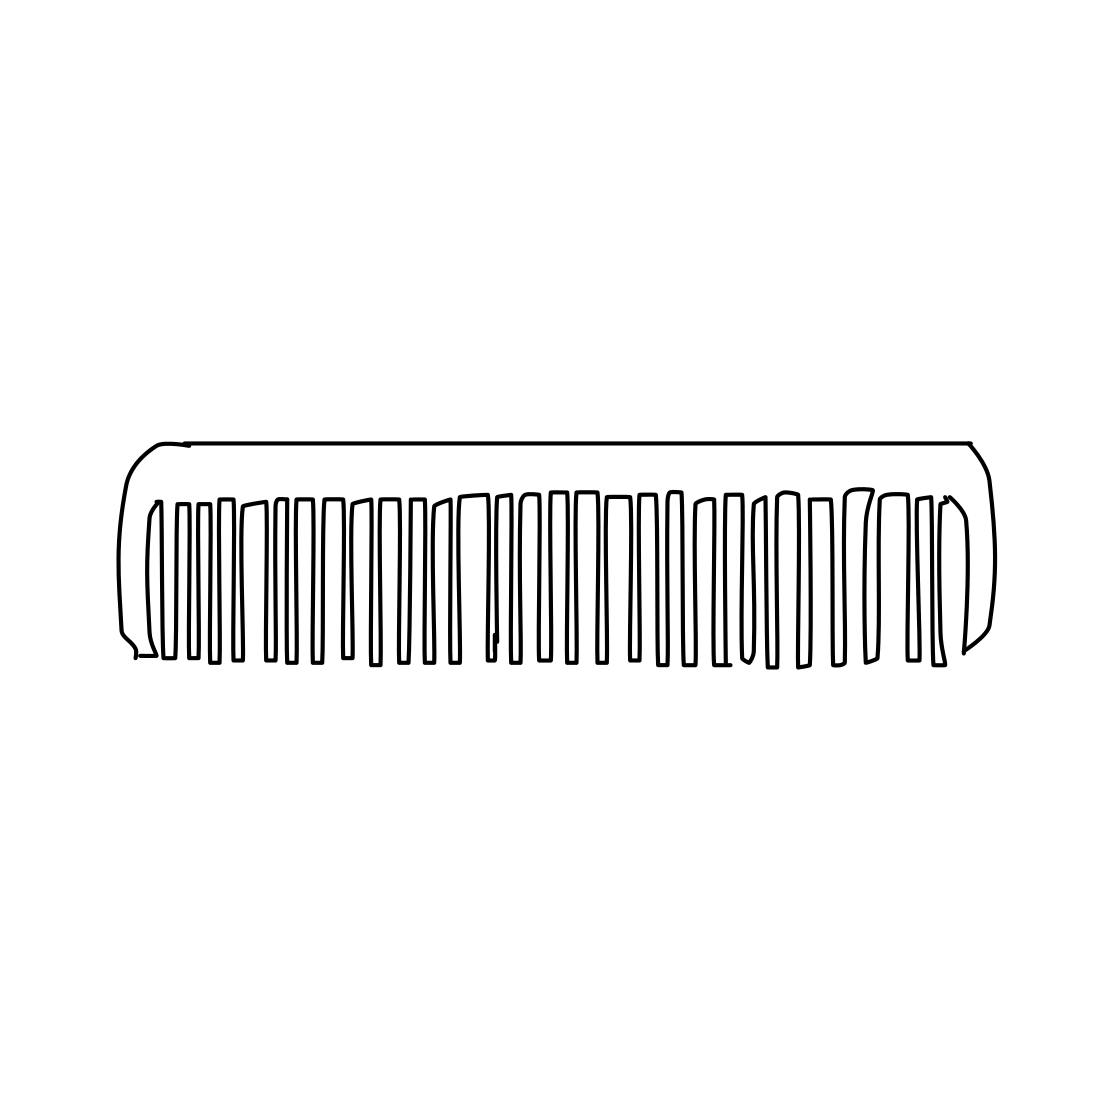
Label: comb